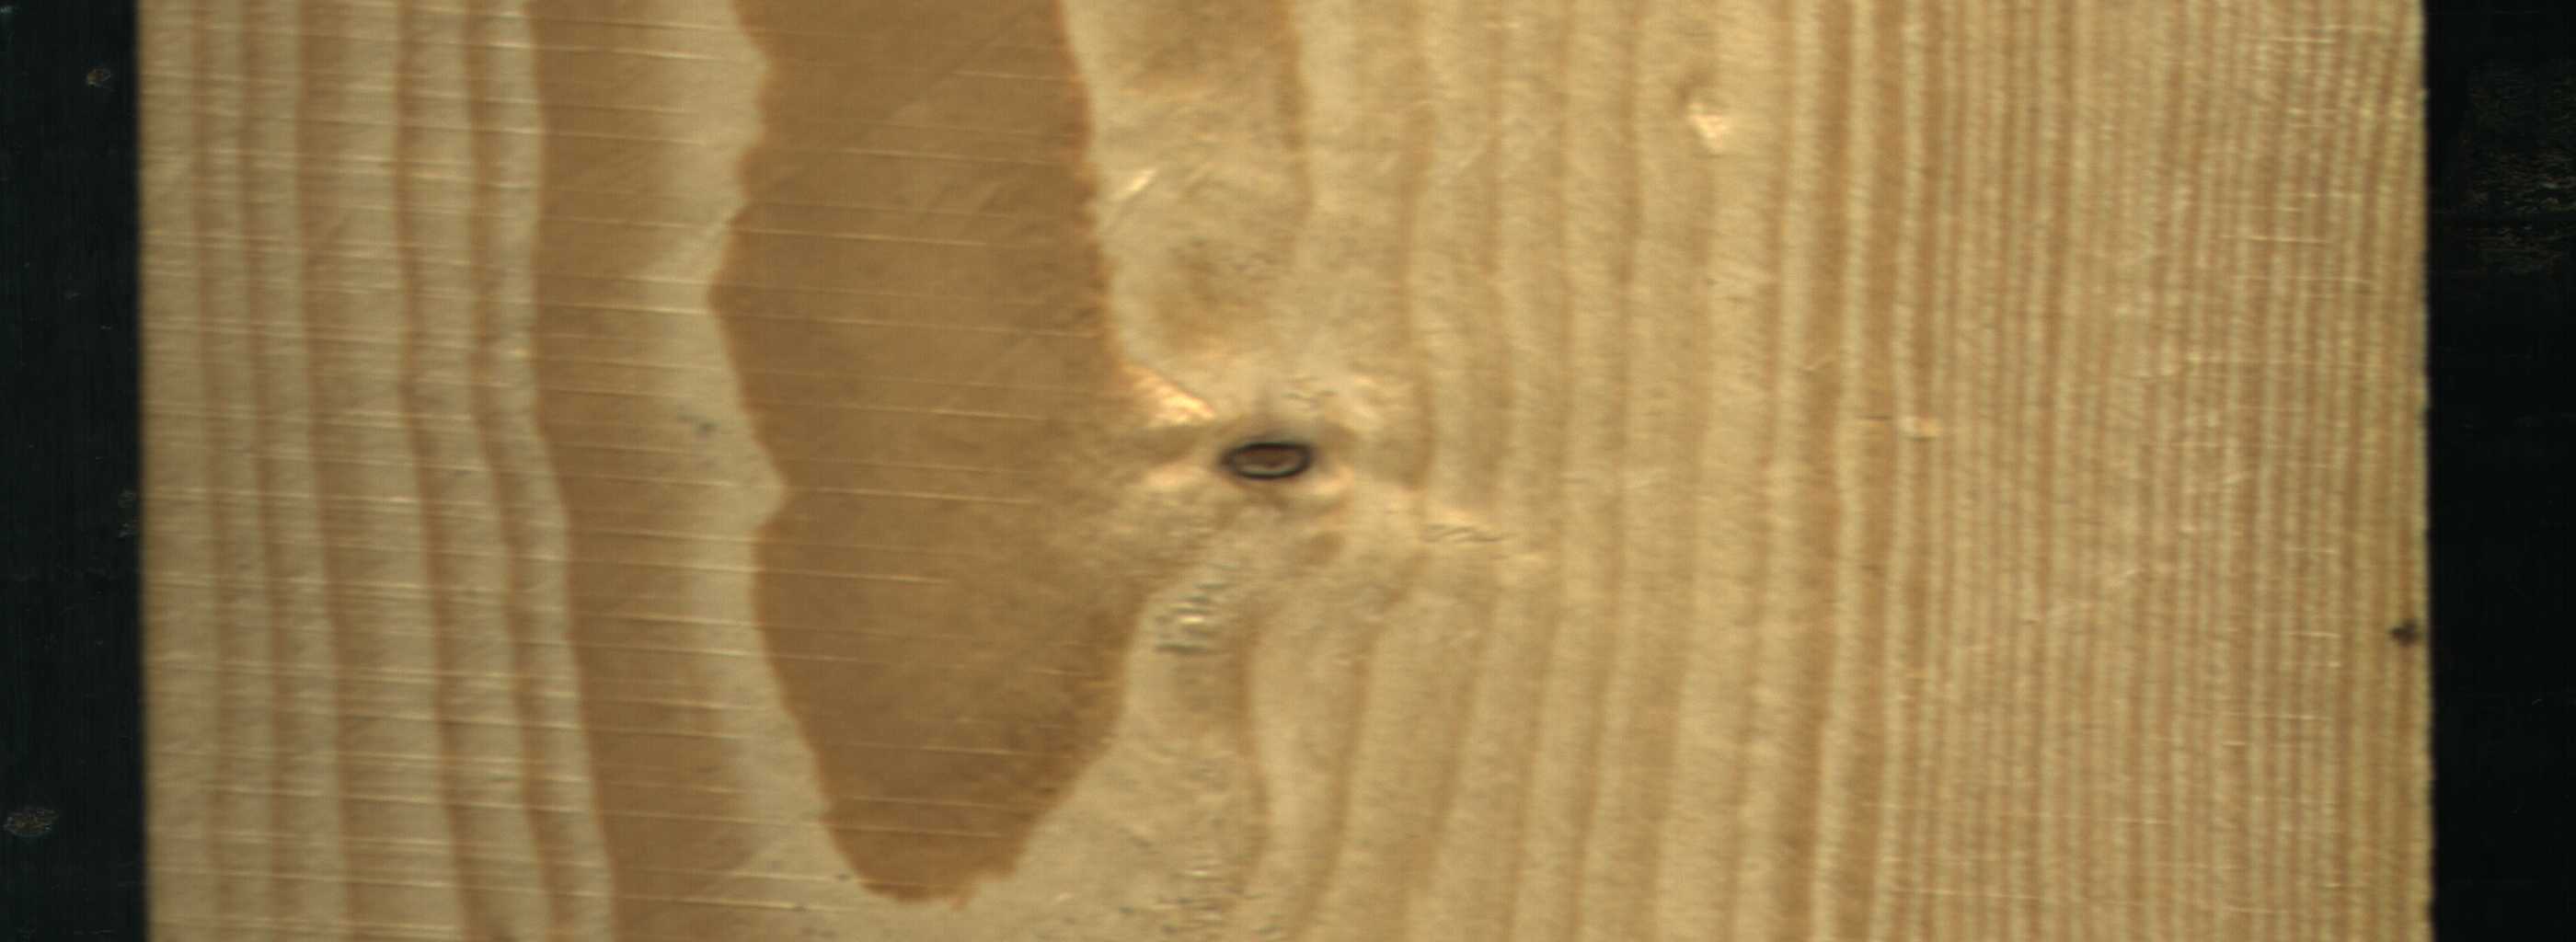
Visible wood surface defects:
Quartzity
Dead_Knot